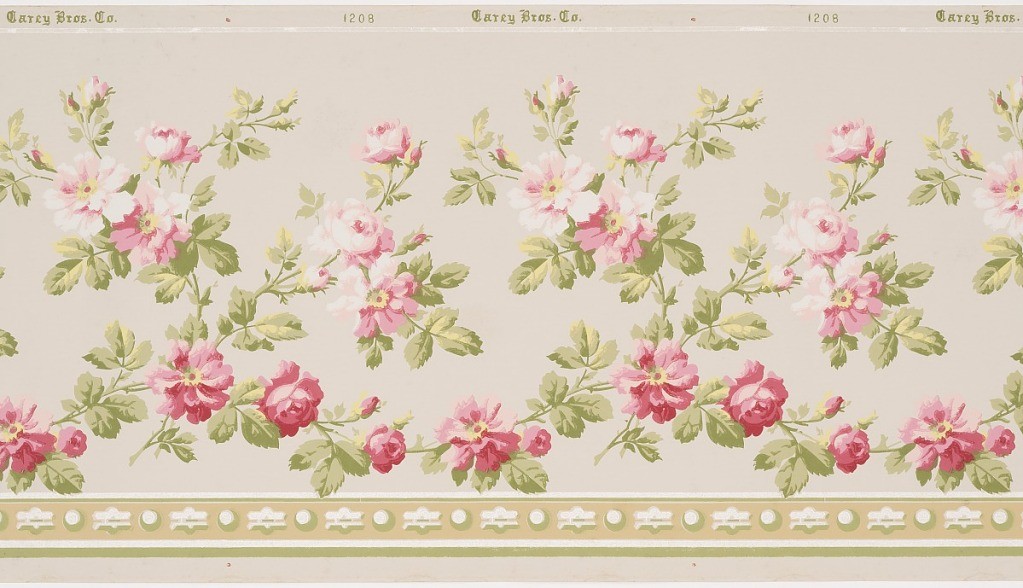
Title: Frieze
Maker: Carey Bros. W.P. Mfg. Co., Philadelphia, Pennsylvania, founded 1882
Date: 1905–1915
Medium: Machine-printed paper, liquid mica
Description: A realistically rendered vine of pink roses meanders horizontally across the panel. The bottom of the panel is bordered by a stripe of alternating spheres and curvilinear dashes. This pattern is printed in shades of green, yellow, pink, white and tan on a beige background.